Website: crate-barrel
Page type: billing-address
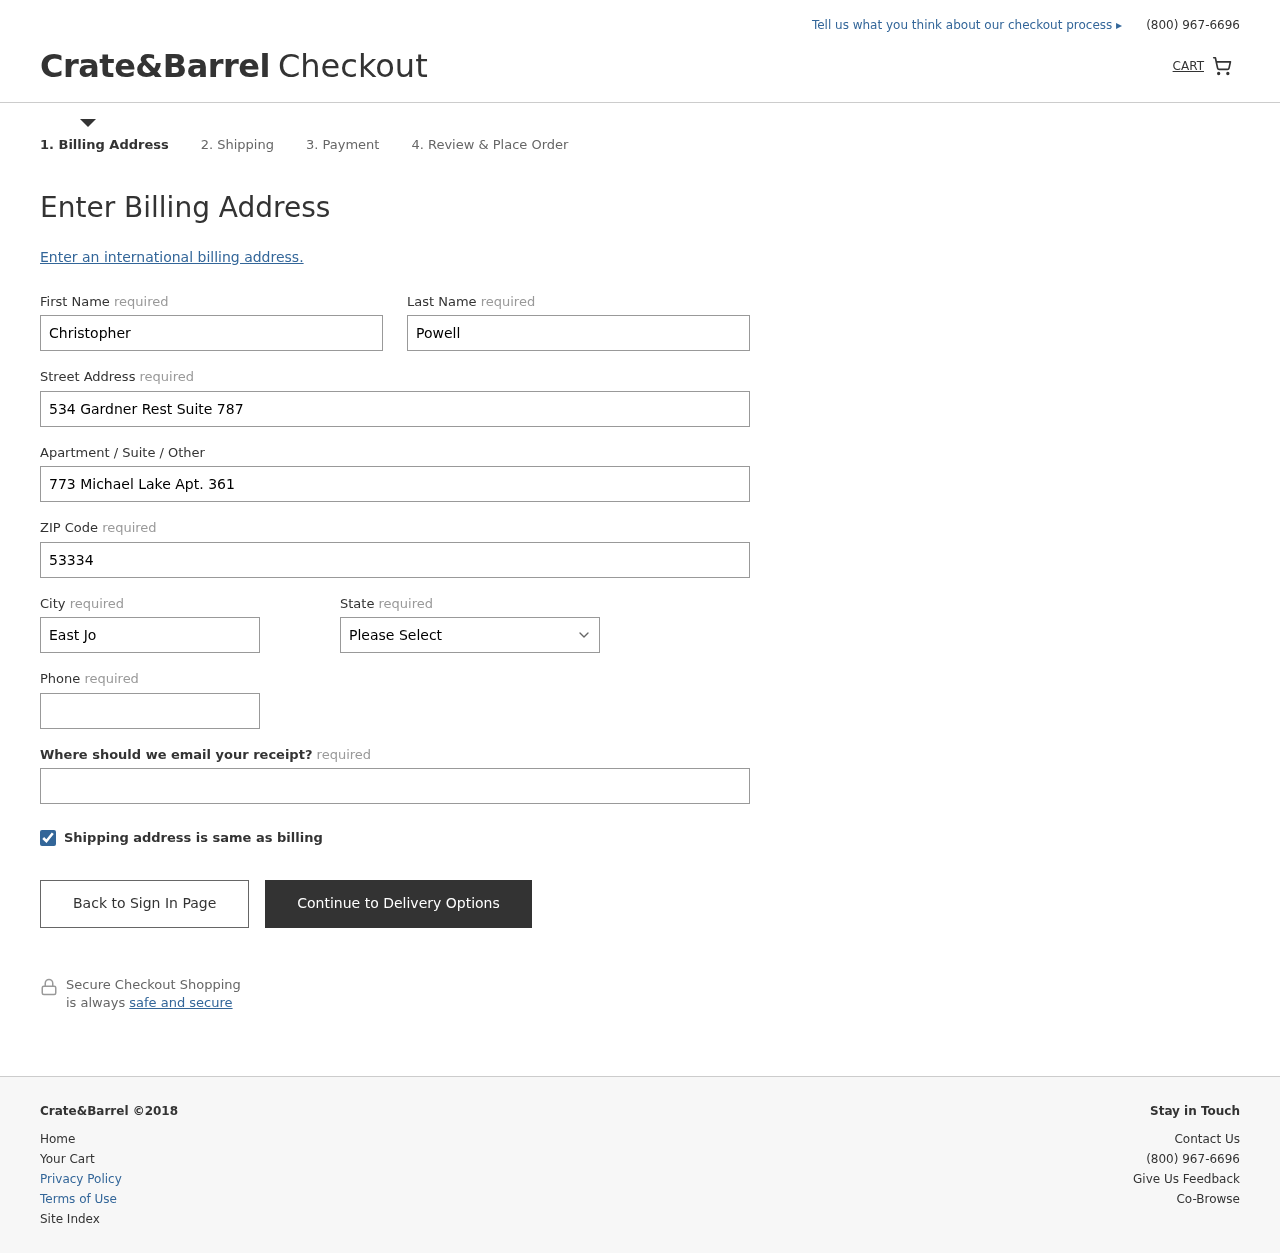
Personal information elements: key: PII_STATE
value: Alabama
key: PII_FIRSTNAME
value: Christopher
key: PII_LASTNAME
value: Powell
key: PII_STREET
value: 534 Gardner Rest Suite 787
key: PII_STREET2
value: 773 Michael Lake Apt. 361
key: PII_POSTCODE
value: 53334
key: PII_CITY
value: East Jonathan
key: PII_PHONE
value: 5887243854
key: PII_EMAIL
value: cpowell@gmail.com